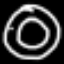
Label: donut